Question: When I execute this query the following error is displayed.
> [Msg 8114, Level 16, State 5, Line 1
Error converting data type varchar to float.]
I am wondering that the error is in the comparison part that is 'fb_userevents.userid = '100002917025417'' when this long string within the single quot is replaced by 1 or 0 it works. Instead of quote (') around it why it tries to convert into float??
I am using SQL Server 2005
'''
select
fb_event.eventname
from
fb_event
inner join
fb_userevents on fb_userevents.eventid = fb_event.eventid
where
fb_userevents.userid = '100002917025417'
and DATEDIFF(hh,fb_event.startdate,getdate()) < 0
and acos(sin(0) * sin(convert(float,altitude)) +
cos(0) * cos(convert(float,altitude)) *
cos(convert(float,longitude) - 101)) * 6371 <= 1000
'''
The altitutes and longitutes of that user:

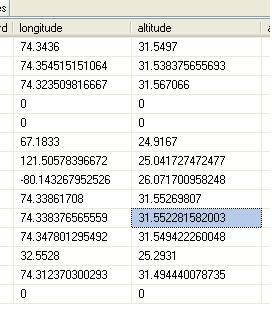
Answer: Are you sure the problem isn't with this line?
'''
cos(convert(float,altitude))
'''
What data type is altitude? And does every value in that column only contain numeric characters?